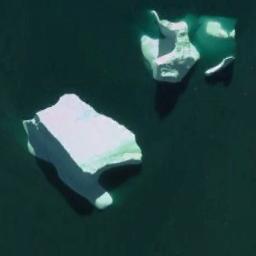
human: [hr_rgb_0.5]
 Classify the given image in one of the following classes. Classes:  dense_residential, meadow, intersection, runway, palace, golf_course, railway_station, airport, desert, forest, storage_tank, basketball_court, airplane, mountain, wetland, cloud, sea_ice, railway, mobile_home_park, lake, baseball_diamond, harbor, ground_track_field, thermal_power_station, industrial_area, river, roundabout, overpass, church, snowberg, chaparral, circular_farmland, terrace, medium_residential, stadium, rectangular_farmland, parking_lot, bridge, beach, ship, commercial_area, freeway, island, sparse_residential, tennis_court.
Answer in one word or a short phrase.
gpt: sea_ice